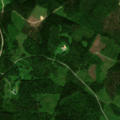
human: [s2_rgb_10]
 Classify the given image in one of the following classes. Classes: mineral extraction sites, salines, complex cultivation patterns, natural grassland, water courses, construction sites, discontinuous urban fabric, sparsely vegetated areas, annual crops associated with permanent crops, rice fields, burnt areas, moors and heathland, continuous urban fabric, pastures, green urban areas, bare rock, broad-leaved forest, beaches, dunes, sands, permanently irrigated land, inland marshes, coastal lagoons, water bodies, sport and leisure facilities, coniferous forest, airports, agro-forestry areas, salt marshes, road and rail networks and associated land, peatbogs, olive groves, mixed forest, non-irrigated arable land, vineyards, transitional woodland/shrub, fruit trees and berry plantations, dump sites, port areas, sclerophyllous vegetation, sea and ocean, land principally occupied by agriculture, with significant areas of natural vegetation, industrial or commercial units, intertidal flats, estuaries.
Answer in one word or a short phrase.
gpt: broad-leaved forest, coniferous forest, mixed forest